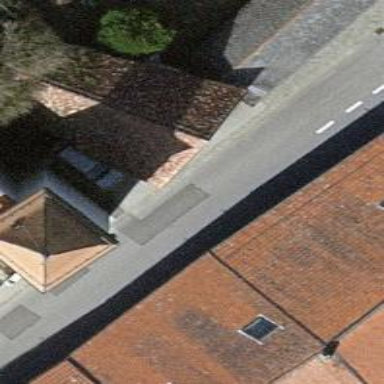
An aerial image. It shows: Simple and straightforward house.